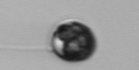
Label: Dinophyceae